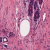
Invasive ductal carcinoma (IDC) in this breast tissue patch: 1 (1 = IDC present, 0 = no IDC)